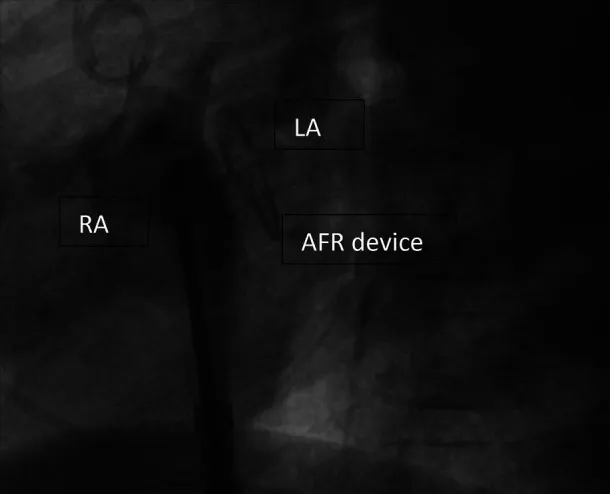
Implanted AFR device (Occlutech, Germany) before disconnecting. AFR device (Occlutech, Germany) right before deployment, RA, right atrium; LA, left atrium.
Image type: radiology (ultrasound)